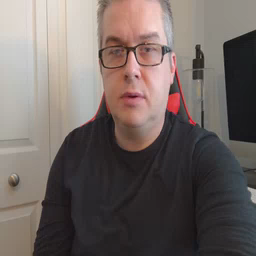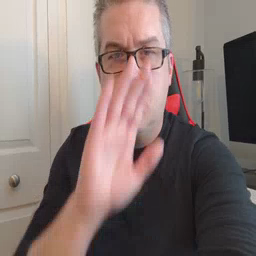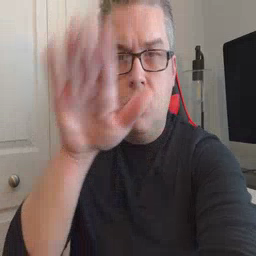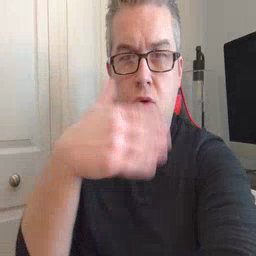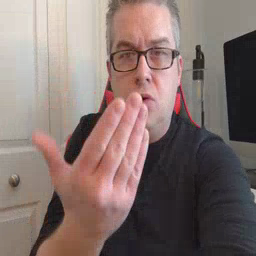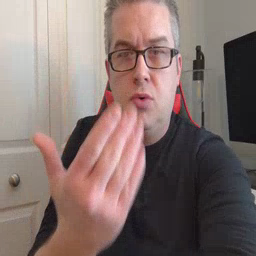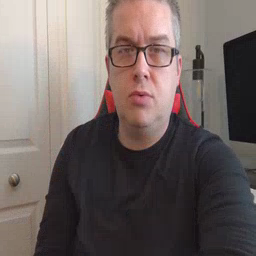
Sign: all